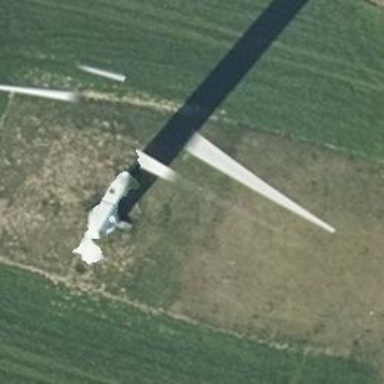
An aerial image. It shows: Wind power generator with horizontal axis wind turbine manufactured by Vestas.